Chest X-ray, AP view. Patient: 11 years old, sex M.
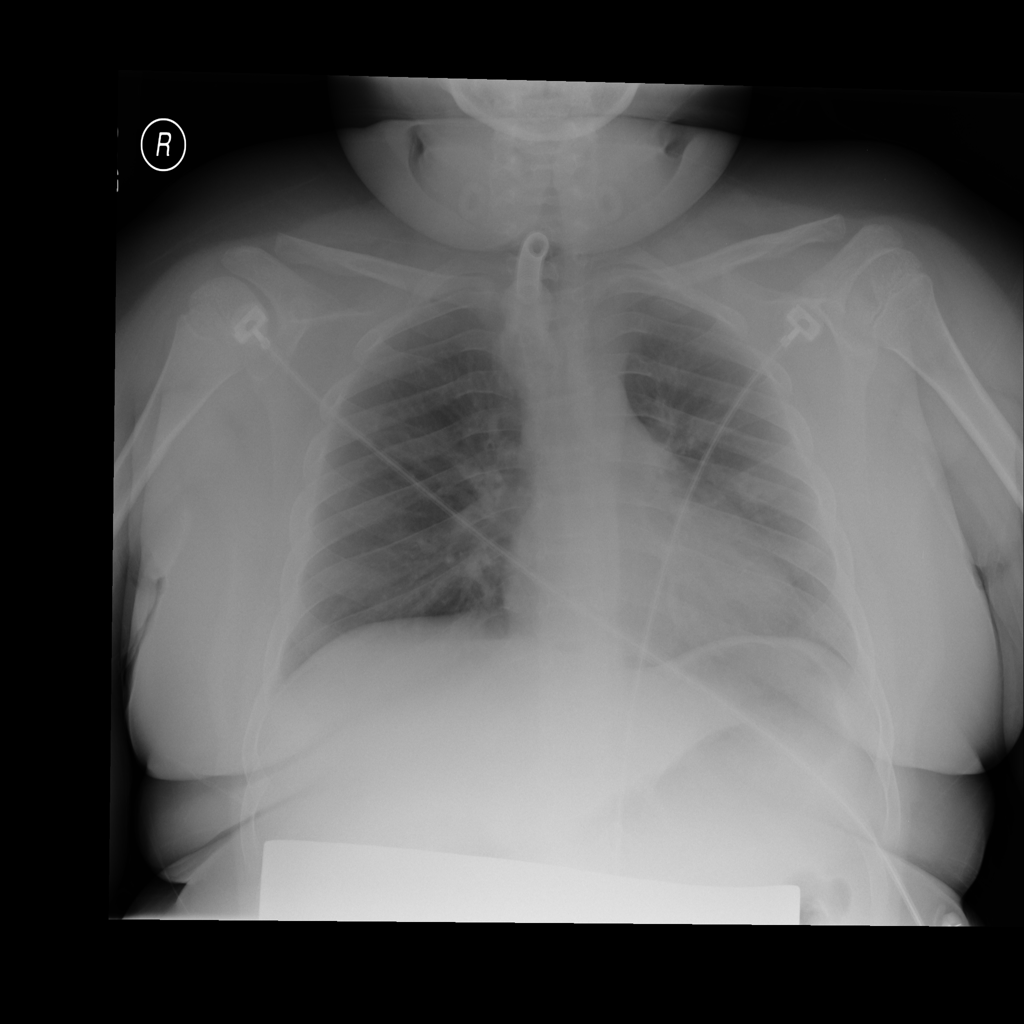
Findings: No Finding